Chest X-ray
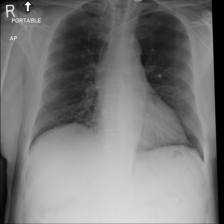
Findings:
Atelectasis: negative
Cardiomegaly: negative
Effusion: negative
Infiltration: negative
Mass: negative
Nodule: negative
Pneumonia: negative
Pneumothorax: negative
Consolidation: negative
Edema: negative
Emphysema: negative
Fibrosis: negative
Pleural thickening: negative
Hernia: negative